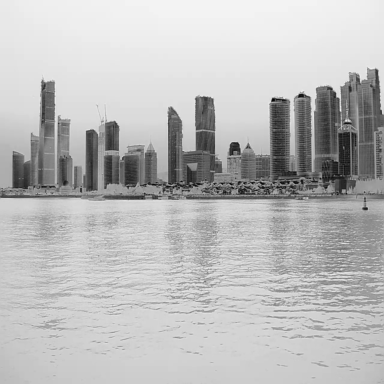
There is a canoe in the infrared image.